Question: Count the number of objects in the diagram.
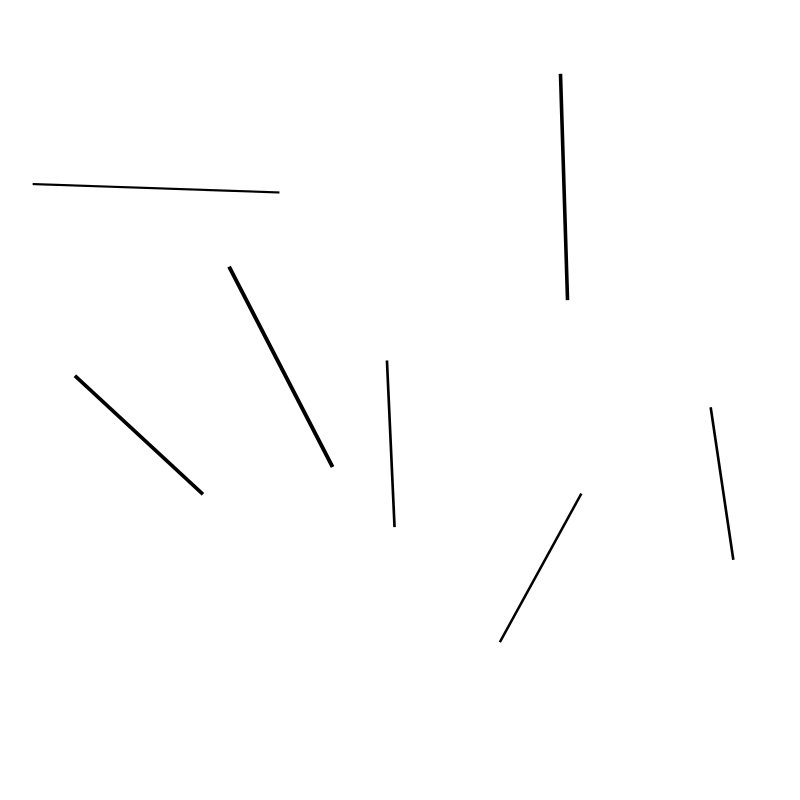
Answer: 7